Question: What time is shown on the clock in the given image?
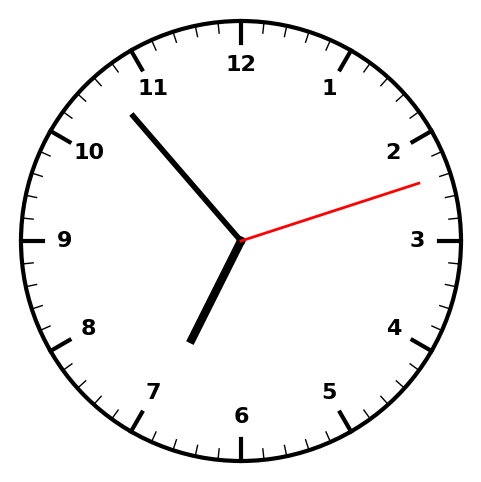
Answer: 06:53:12